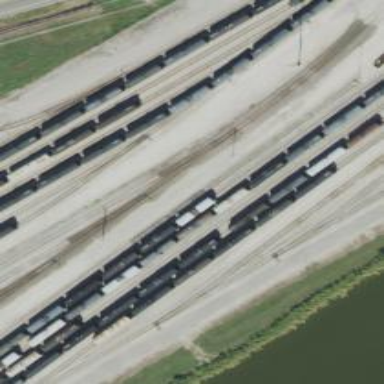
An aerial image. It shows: Railway yard in service.